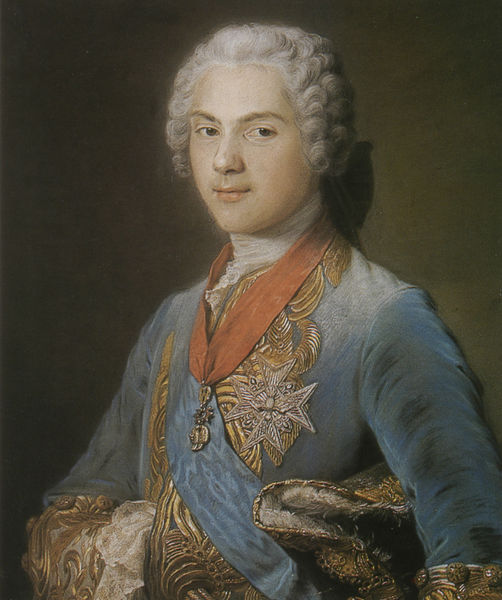
Titel: Louis de France, dauphin, fils de Louis XV, Porträt des Louis von Frankreich
Künstler: Maurice Quentin de La Tour
Standort: Paris
Institution: Musée du Louvre
Schlagwörter: blau, dunkel, feder, gemälde, hand, mann, weiß, gelb, grün, frankreich, grau, haar, hell, hintergrund, hut, licht, mund, nase, pastell, schmuck, schwarz, türkis, blick, rot, tuch, malerei, schleife, hemd, jacke, jung, augen, band, barock, bluse, falten, federn, gesicht, halten, kragen, samt, silber, spitze, stehen, ärmel, bildnis, portrait, porträt, öl, gold, haare, mantel, reich, stehend, stickerei, adel, augenbrauen, brustbild, lippen, locke, locken, puder, schulter, schultern, seide, perücke, schärpe, adlig, lächeln, seitlich, wangen, halsband, haltung, kette, französisch, ölgemälde, könig, bordüre, krawatte, glanz, halstuch, edel, junge, rüschen, lächelnd, versteckt, schimmer, knabe, bayern, kreuz, stern, militär, uniform, soldat, napoleon, abzeichen, adeliger, dreispitz, offizier, orden, scherpe, festlich, brokat, fürst, verziert, jüngling, halbportrait, junger mann, halbporträt, garde, adliger, stellung, medaille, klassik, aufschlag, preußen, schimmernd, perrücke, preussisch, mozart, gepudert, blauer mantel, dekoriert, auszeichnungen, pelzfutter, manschatten, verdienstkreuz, paradeuniform, lácheln, haarteil, derderbuschen, napoleonische haltung, ordejacke, smaz, stischerei, blaue scherpe, godene verzierungen, weisse perücke, hut im arm, goldenens vliess